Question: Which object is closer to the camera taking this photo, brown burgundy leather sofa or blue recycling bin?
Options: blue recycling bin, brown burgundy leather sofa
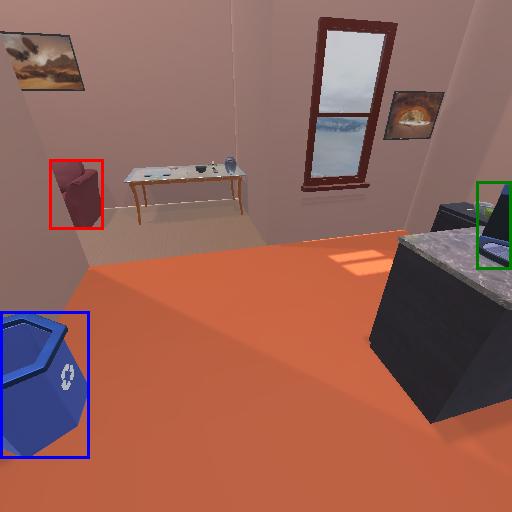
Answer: blue recycling bin